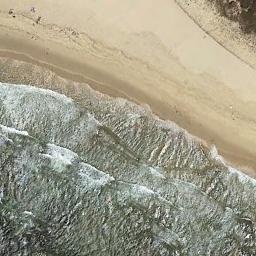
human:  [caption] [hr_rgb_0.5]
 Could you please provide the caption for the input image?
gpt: The beach with khaki sand and the color of the seawater is dark green .

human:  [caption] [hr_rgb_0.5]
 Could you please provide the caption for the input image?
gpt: The little waves lash the yellow beach .

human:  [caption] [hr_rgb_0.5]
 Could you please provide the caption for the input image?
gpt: Sparkling waters and white sandy beaches .

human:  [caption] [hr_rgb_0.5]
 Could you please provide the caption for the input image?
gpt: The beach is restful .

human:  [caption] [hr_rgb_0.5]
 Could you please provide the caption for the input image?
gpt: There are water marks on the beach .